Field crop: maize
Growth stage: 2
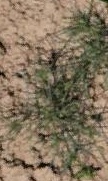
Species: salsola